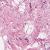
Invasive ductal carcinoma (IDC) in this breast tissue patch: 0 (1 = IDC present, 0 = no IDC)